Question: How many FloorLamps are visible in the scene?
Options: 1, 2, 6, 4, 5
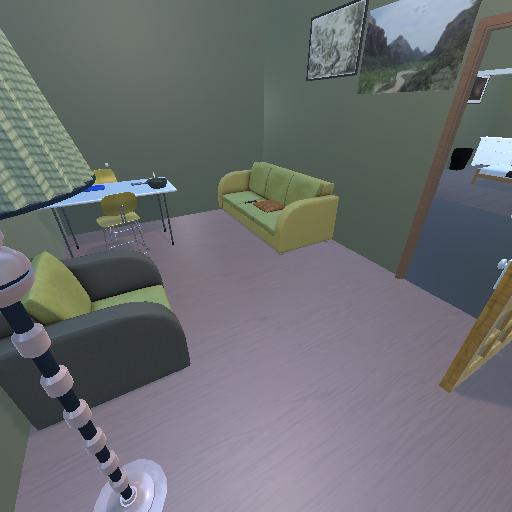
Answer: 1